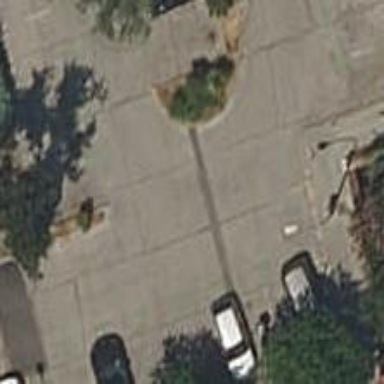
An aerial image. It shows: Concrete parking aisle designated as service road.